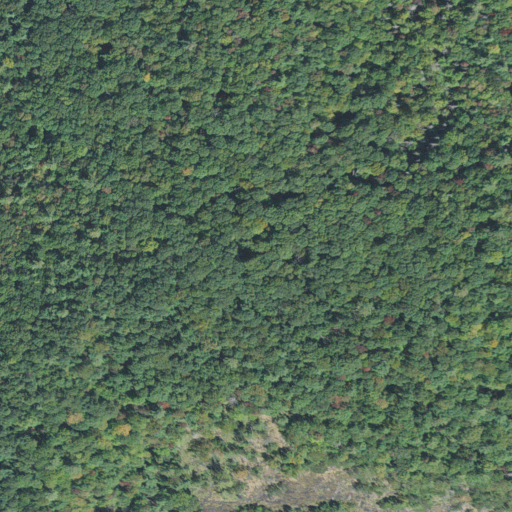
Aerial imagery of mountain in North Carolina named Bearpen Mountain containing mixed forest, deciduous forest, and shrub